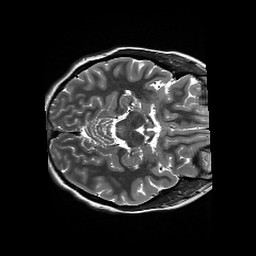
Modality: T2w
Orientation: axial
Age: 18
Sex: female
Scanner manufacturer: siemens
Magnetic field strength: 3 T
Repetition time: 13.52 s
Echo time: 0.088 s